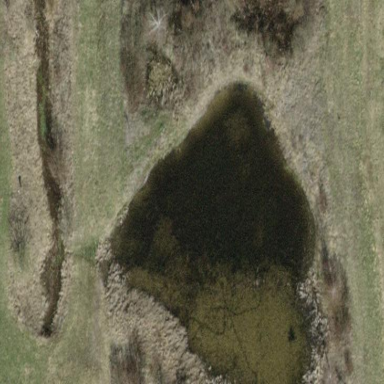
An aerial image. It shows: Swamp in wetland area.